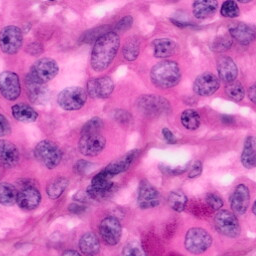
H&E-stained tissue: Pancreatic